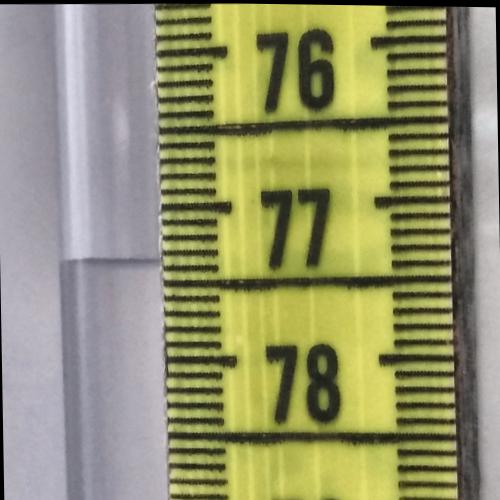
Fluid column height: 77.4 cm